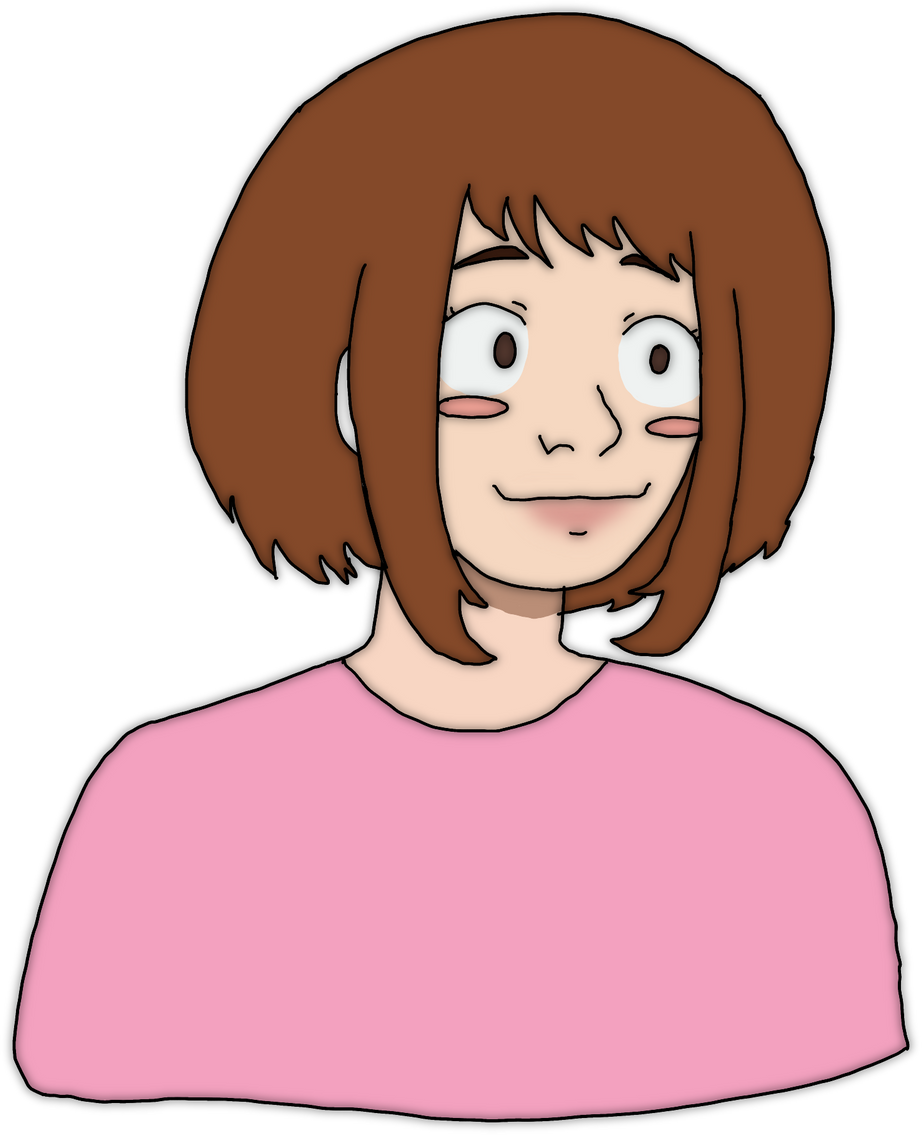
Label: 5_Doomer_Girl